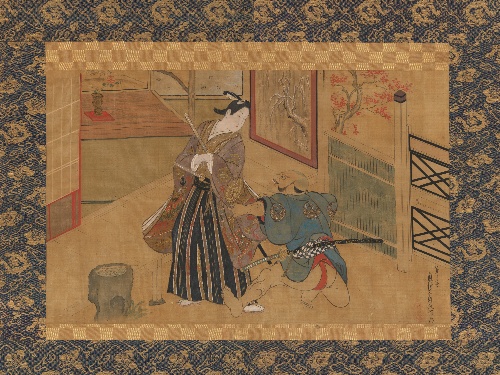
Artist: Okumura Masanobu
Artist bio: Japanese, 1686–1764
Date: 18th century
Object type: Hanging scroll
Classification: Paintings
Medium: Hanging scroll; ink and color on silk
Culture: Japan
Period: Edo period (1615–1868)
Dimensions: Image: 12 5/16 × 19 5/8 in. (31.3 × 49.9 cm)
Overall with mounting: 49 1/8 × 25 1/8 in. (124.8 × 63.8 cm)
Overall with knobs: 49 1/8 × 27 5/16 in. (124.8 × 69.3 cm)
Department: Asian Art
Credit line: Mary Griggs Burke Collection, Gift of the Mary and Jackson Burke Foundation, 2015
Accession year: 2015
Repository: Metropolitan Museum of Art, New York, NY
Tags: Theatre|Men